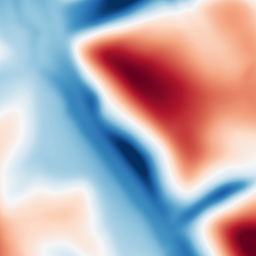
Category: multiscale
Decomposition family: dog
Decomposition parameters: sigma_low: 5
sigma_high: 50
Upsampling method: cubic_catmull_rom
Upsampling parameters: scale: 4
Upsampling scale: 4